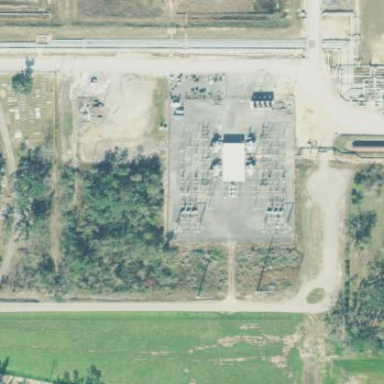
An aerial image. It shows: Outdoor industrial power substation.